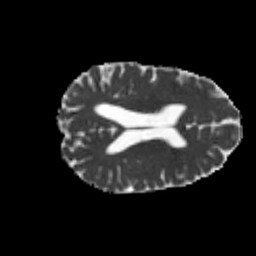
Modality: MD
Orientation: axial
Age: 21
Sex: female
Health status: healthy
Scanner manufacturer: philips
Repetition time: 7.391 s
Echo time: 0.08599 s